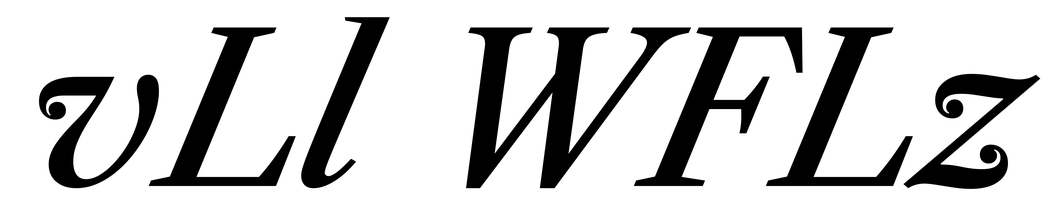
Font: LibreCaslonText-Italic_Medium_Italic